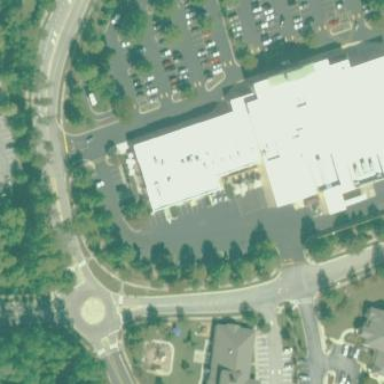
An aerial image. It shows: Retail building used for commercial purposes.